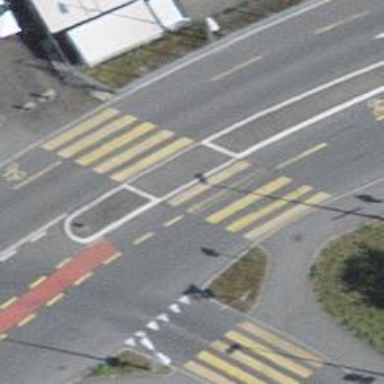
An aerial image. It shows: Uncontrolled zebra crossing with central island. The crossing is marked with zebra stripes.